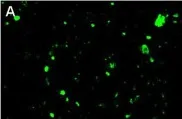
The immunoreactivity of patient's GFAP-IgG via cell-based assay (CBA) in CSF and serum. (A) HEK293 cells stably express green fluorescent proteintagged GFAPa. GFAPa is yellow in the merged images.
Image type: pathology (immunostaining)